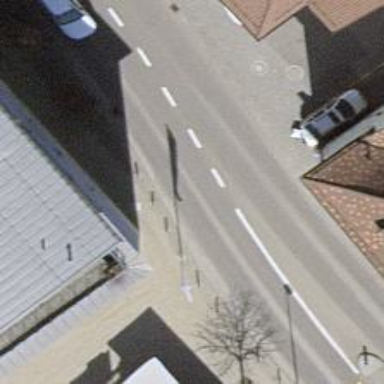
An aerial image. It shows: Bollard.